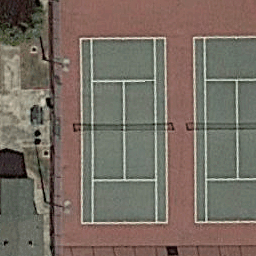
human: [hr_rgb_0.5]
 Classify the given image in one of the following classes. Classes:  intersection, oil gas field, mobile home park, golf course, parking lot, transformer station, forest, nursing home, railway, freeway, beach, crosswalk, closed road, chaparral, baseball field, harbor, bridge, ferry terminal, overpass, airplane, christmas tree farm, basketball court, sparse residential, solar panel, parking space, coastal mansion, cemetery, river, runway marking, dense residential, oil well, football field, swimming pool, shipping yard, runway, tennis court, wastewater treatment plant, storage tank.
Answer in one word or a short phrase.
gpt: tennis court